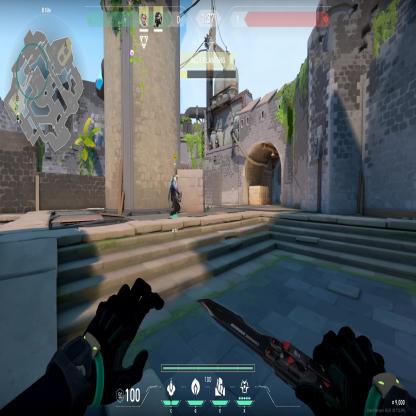
Label: teammate